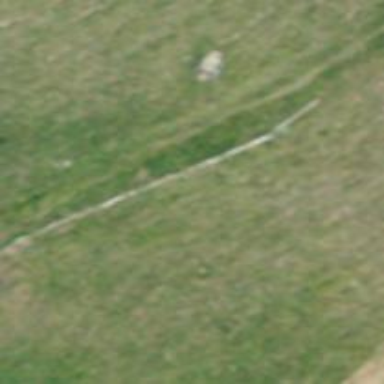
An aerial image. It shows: Unpaved path.